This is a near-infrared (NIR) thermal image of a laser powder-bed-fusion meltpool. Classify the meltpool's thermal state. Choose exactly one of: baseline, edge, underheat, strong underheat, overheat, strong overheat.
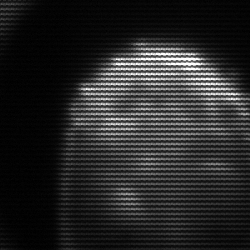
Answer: edge